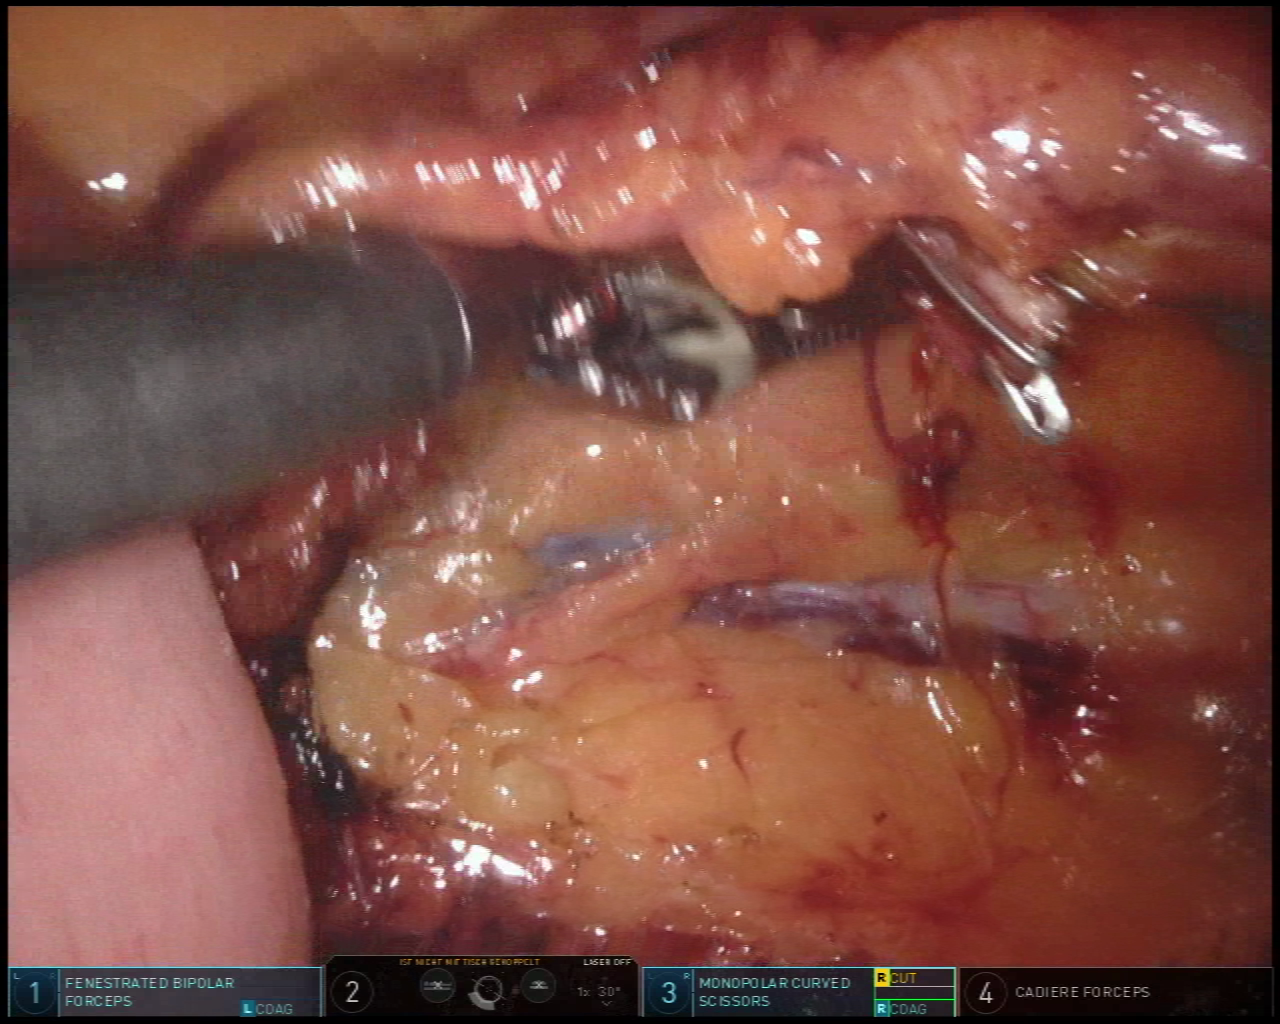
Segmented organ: ureter
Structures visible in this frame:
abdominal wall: no
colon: no
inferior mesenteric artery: no
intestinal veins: no
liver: no
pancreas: no
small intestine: yes
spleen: no
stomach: no
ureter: yes
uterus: no
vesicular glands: no